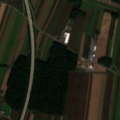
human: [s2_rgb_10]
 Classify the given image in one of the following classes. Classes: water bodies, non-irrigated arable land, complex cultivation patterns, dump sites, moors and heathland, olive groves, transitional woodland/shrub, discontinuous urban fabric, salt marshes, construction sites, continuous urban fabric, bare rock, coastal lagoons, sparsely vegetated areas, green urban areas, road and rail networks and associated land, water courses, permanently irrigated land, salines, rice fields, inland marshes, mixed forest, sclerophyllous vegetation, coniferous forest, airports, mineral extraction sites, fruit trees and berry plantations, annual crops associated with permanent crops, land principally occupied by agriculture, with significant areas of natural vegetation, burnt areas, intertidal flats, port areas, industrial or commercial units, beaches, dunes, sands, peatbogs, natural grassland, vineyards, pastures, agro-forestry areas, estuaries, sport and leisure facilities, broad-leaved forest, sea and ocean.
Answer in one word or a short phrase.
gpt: discontinuous urban fabric, non-irrigated arable land, broad-leaved forest